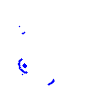
Particle: proton